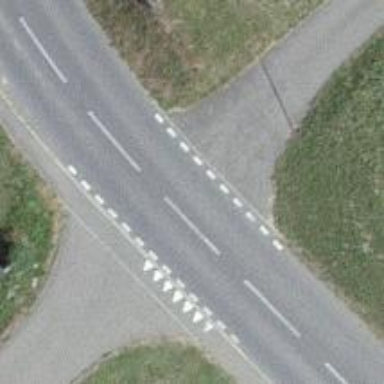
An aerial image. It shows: Road with "give way" sign.